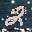
Label: 2